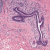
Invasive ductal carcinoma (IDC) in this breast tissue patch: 0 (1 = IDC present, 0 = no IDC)